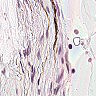
Metastatic tissue present: no